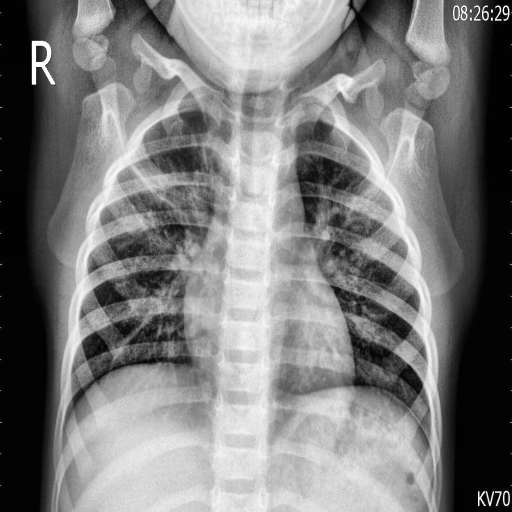
Finding: PNEUMONIA